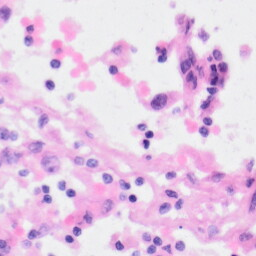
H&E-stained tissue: Kidney